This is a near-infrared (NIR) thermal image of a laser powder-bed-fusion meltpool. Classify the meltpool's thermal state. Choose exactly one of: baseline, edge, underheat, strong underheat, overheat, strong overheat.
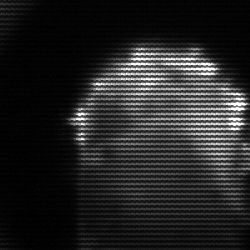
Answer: baseline